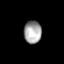
Tissue: prostate
Cell type: Myeloid cells
Senescence score: 0.7823
Nuclear area (px): 389
Mean DAPI intensity: 163.129